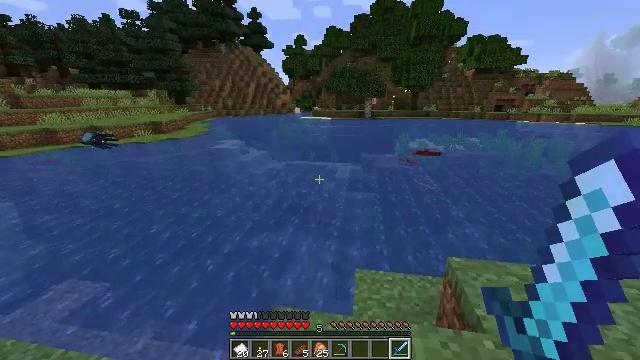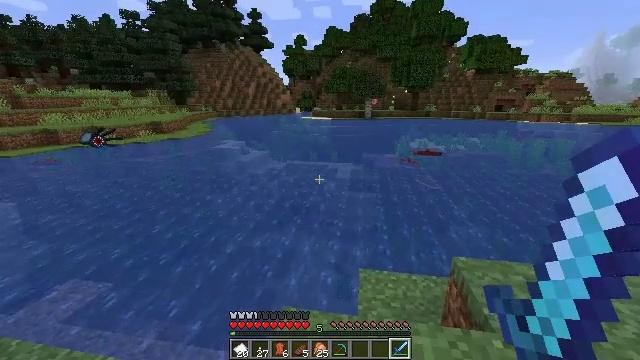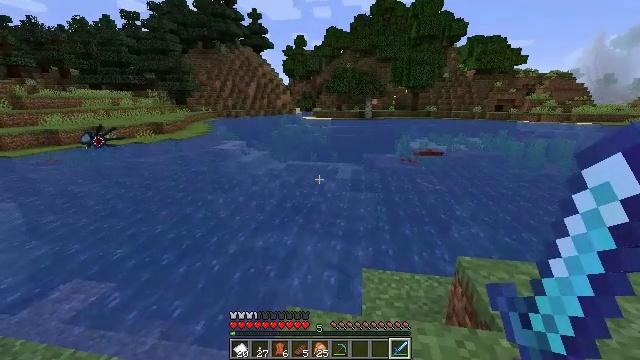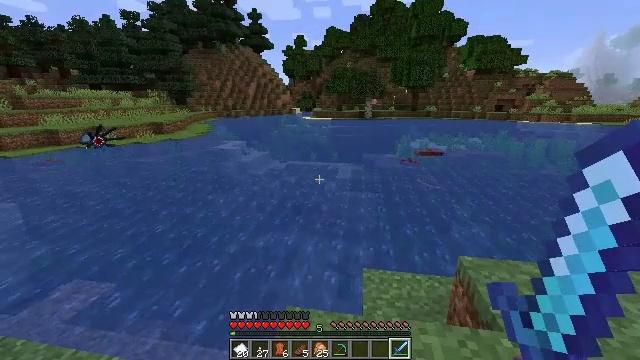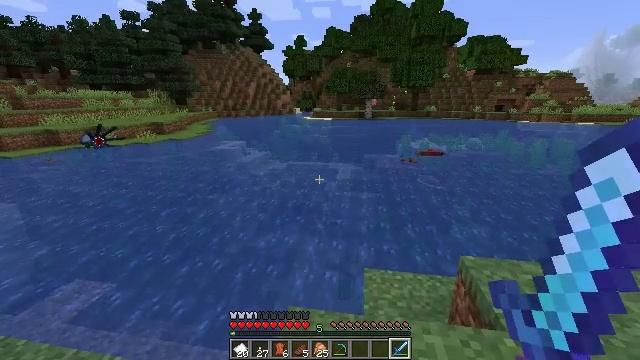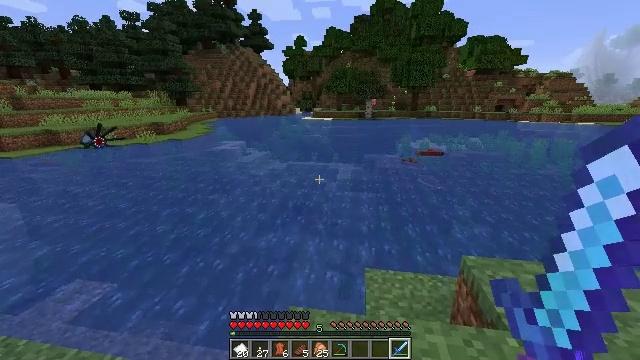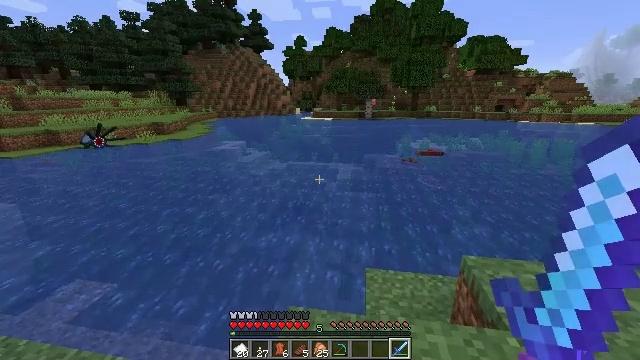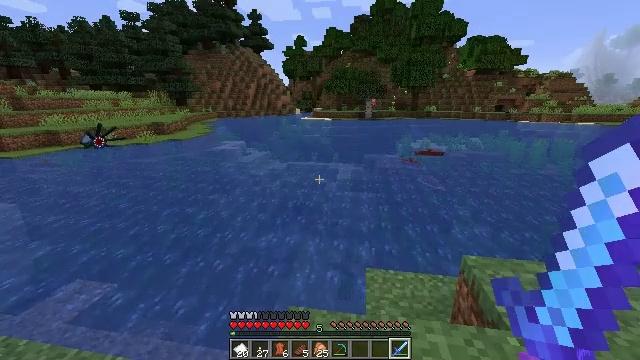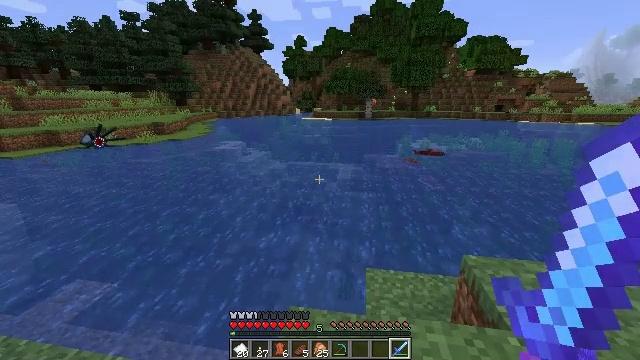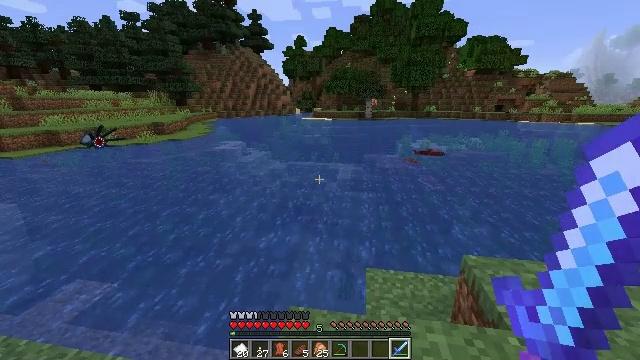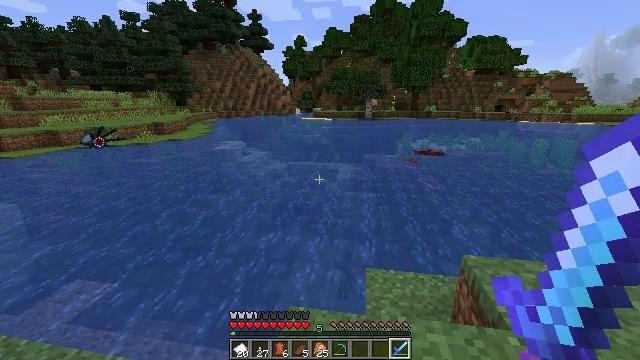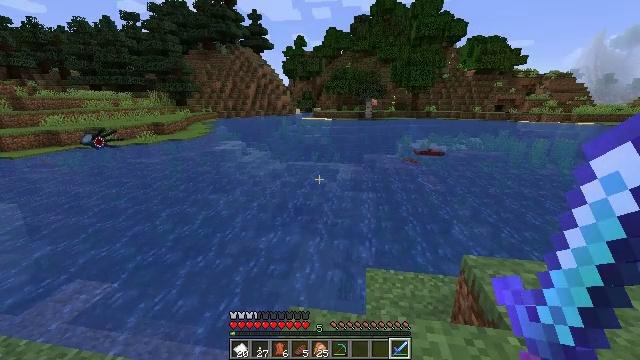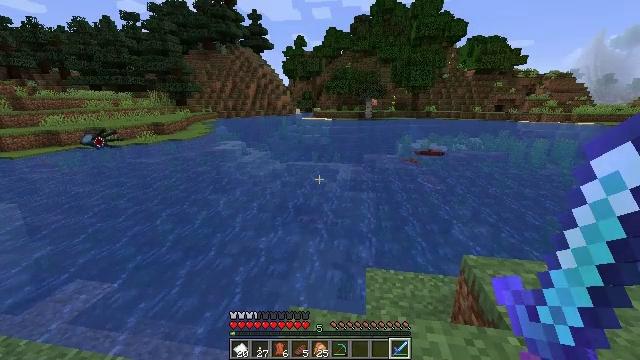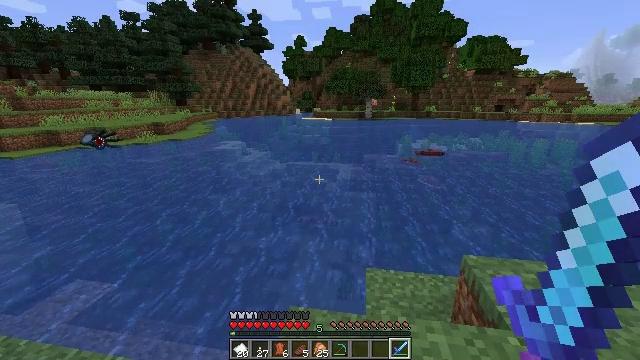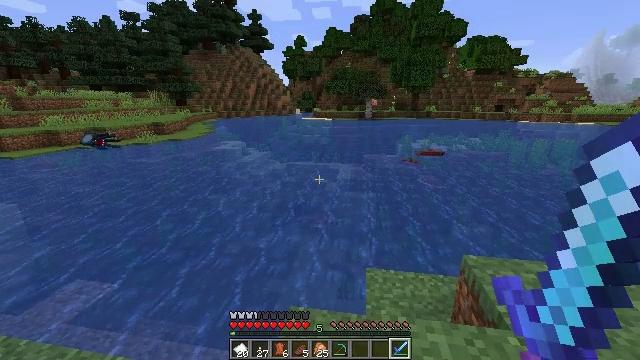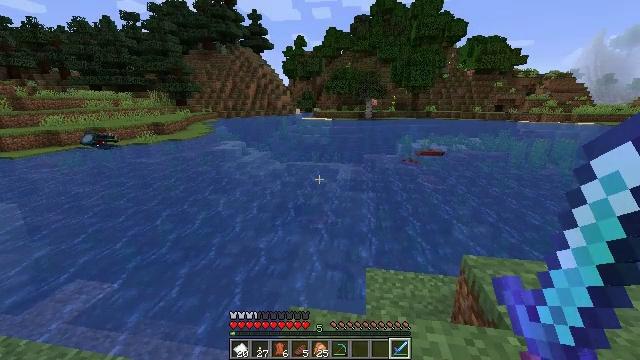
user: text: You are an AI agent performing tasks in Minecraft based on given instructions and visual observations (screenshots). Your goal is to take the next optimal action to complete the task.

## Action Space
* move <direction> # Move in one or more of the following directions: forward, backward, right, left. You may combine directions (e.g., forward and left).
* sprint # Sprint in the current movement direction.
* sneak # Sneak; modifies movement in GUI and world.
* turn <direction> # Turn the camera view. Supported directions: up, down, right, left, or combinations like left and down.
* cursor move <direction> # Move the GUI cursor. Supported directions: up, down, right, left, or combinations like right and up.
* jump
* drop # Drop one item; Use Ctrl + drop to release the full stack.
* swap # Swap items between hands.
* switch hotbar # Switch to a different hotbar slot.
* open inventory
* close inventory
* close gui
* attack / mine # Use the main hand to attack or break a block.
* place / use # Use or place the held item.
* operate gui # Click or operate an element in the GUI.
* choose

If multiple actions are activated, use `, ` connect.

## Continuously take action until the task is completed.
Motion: motion action
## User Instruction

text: Combat the squid.
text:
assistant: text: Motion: no_op
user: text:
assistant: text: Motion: no_op
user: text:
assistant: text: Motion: no_op
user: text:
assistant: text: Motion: no_op
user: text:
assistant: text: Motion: no_op
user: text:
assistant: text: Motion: no_op
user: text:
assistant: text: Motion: no_op
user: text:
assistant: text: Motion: no_op
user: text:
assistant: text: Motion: no_op
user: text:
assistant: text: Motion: no_op
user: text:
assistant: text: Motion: no_op
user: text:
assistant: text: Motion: no_op
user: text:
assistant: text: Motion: no_op
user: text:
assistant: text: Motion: no_op
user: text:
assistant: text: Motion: no_op
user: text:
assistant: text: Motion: no_op
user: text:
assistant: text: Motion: no_op
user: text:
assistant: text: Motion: no_op
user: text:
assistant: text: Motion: no_op
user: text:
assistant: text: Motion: no_op
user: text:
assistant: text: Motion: no_op
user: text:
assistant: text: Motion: no_op
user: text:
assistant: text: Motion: no_op
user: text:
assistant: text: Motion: no_op
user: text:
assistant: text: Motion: no_op
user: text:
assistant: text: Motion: no_op
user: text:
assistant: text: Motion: no_op
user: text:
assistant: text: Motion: no_op
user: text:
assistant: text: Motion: no_op
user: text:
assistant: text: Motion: no_op